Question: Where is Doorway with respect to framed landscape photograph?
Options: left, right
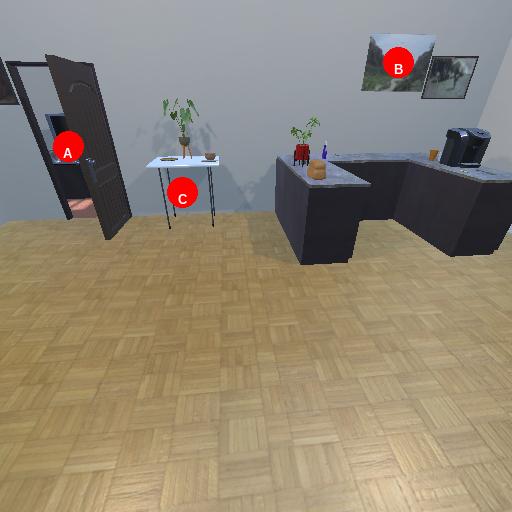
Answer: left